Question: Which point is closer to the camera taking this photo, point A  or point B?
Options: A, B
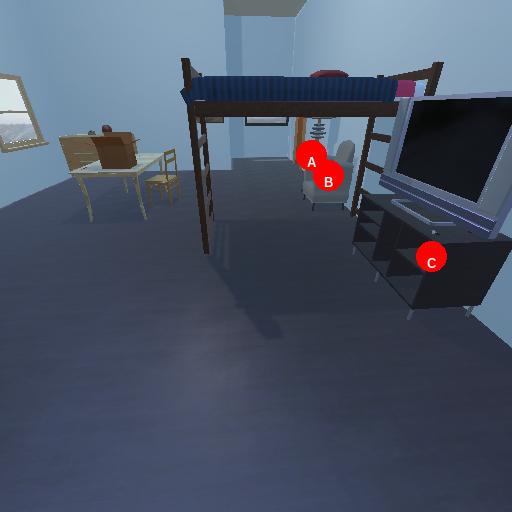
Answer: A